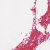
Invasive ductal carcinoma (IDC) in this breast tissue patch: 0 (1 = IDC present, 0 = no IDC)